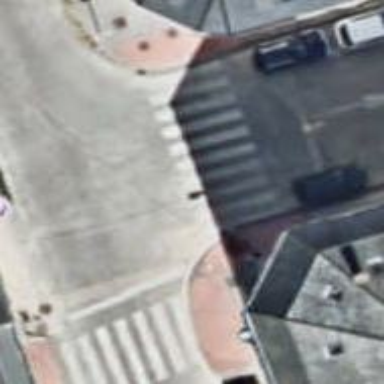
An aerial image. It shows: Uncontrolled road crossing.